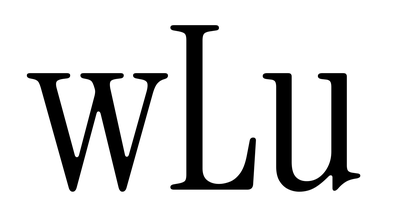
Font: InstrumentSerif-Regular